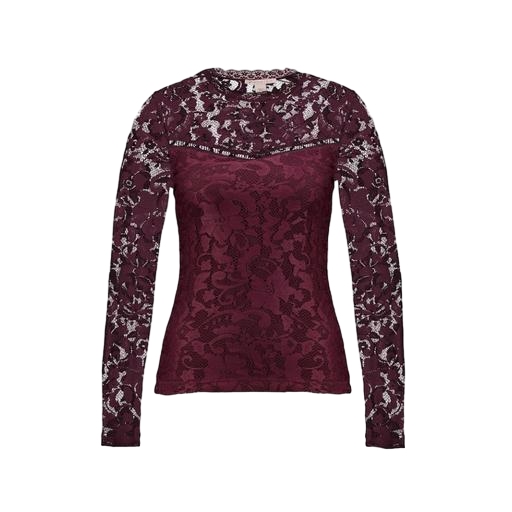
purple printed lace-yoke t-shirt only macy, floral lace top, long sleeve lace, white background